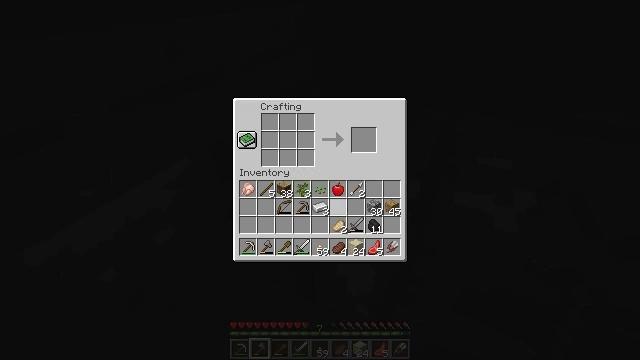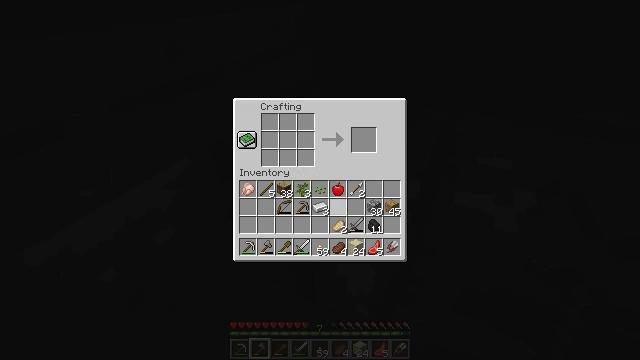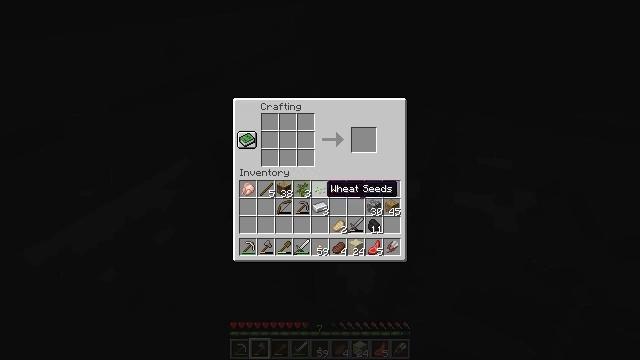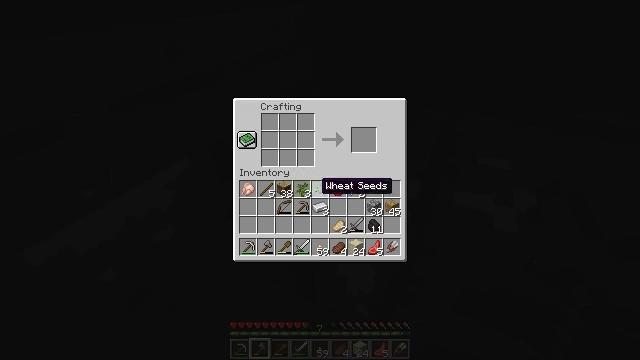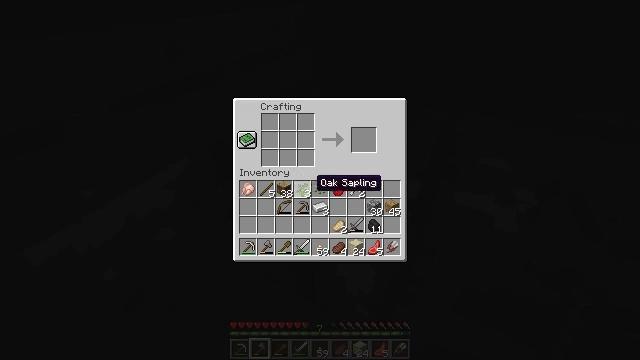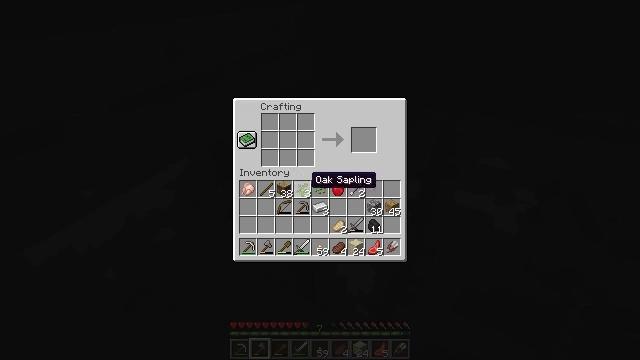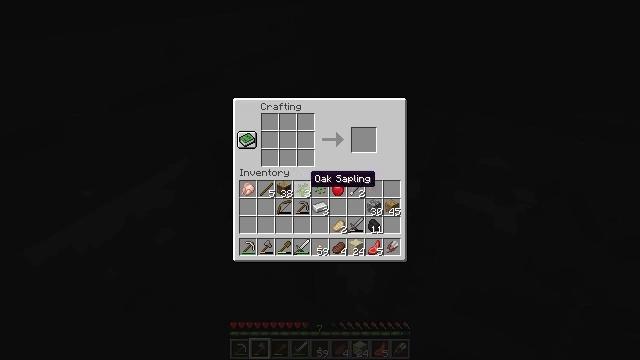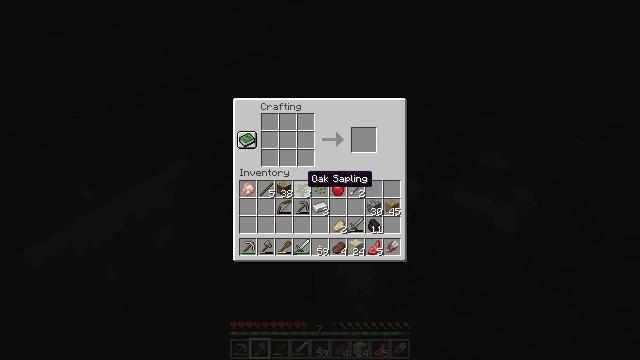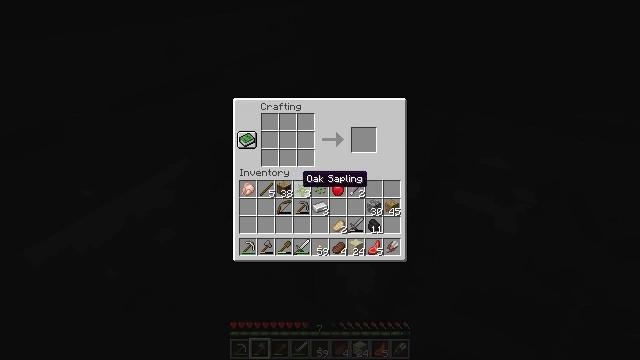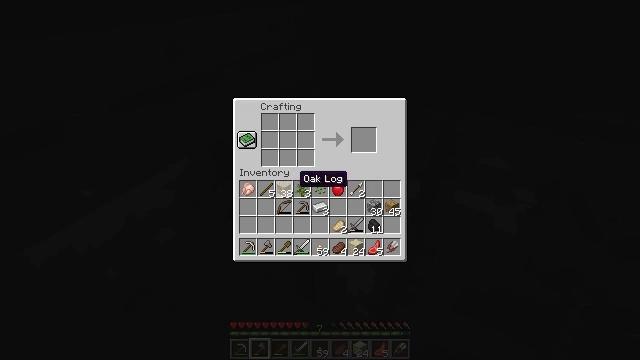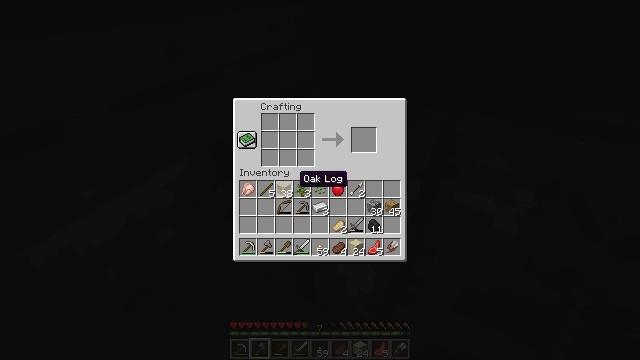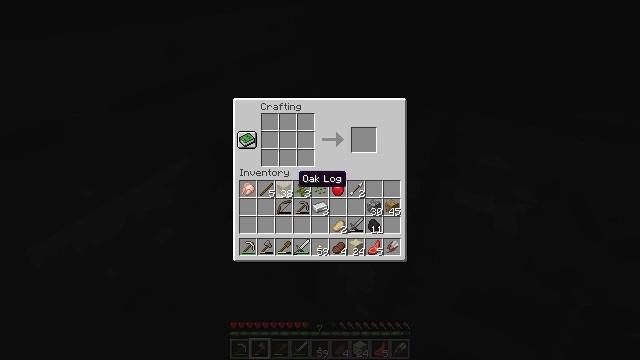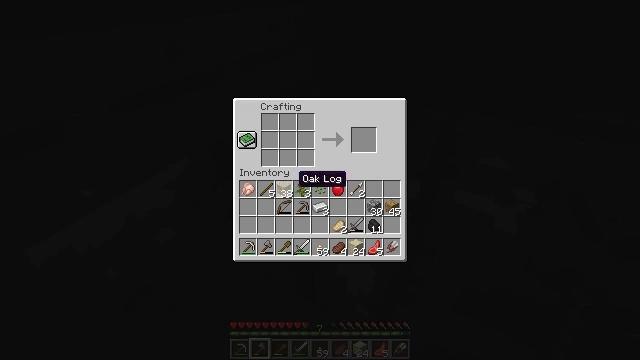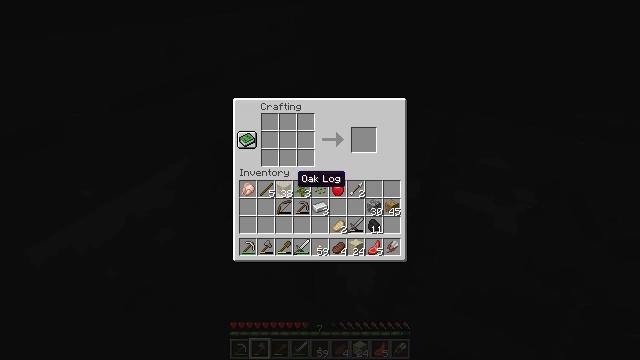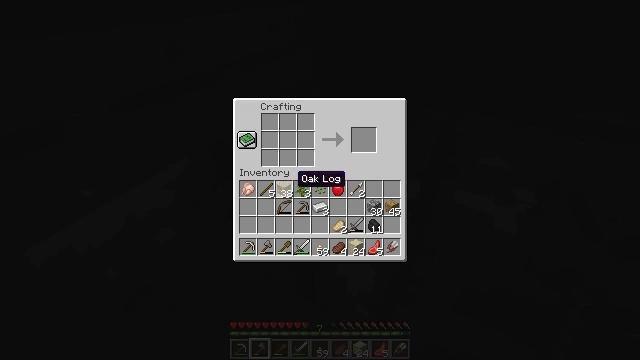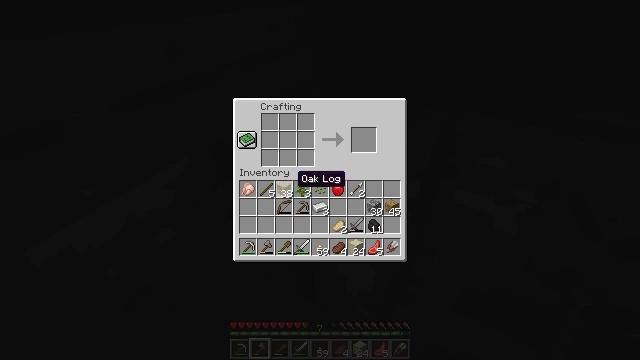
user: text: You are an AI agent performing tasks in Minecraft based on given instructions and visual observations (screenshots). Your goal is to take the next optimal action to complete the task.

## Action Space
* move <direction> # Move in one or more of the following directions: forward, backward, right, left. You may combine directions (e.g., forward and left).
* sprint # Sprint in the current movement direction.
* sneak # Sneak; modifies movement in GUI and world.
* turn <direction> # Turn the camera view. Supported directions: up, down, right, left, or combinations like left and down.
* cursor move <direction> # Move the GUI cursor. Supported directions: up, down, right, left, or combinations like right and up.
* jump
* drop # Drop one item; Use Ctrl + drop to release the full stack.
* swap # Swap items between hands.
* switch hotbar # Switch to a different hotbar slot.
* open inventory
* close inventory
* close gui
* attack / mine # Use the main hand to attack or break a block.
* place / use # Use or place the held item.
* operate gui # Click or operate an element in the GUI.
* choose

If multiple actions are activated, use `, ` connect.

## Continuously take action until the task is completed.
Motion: motion action
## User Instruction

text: Use four blocks of sand in the crafting grid to make sandstone.
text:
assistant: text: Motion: cursor move left
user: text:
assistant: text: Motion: cursor move left
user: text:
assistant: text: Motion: no_op
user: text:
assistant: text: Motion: no_op
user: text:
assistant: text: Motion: no_op
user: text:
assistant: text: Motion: no_op
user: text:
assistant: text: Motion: no_op
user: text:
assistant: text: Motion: no_op
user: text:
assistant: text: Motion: no_op
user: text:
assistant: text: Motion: no_op
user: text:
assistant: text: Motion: no_op
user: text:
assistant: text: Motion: no_op
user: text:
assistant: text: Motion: no_op
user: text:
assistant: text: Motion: no_op
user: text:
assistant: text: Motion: no_op
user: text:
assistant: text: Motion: no_op
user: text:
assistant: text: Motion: no_op
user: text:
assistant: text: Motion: no_op
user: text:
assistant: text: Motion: no_op
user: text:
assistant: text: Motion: operate gui
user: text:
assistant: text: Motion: operate gui
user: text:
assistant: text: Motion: no_op
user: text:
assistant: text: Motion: no_op
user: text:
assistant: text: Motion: cursor move right
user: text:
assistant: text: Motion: cursor move right and down
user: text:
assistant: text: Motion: no_op
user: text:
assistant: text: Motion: no_op
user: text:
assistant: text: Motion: no_op
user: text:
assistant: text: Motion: no_op
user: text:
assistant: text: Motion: no_op